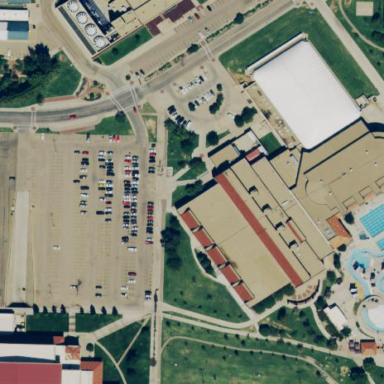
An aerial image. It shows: Building used as fitness center.